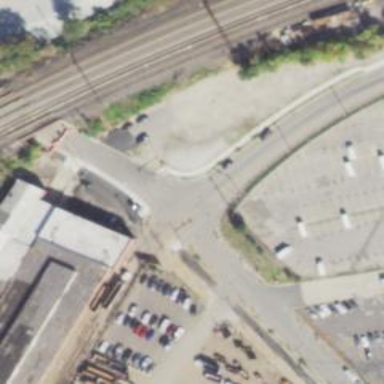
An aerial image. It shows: Marked crossing on footway.